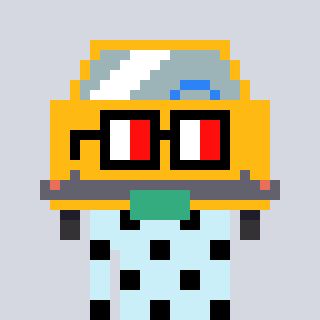
a pixel art character with square glasses with black frames and red eyes, a taxi-shaped head and a cold-colored body on a cool background